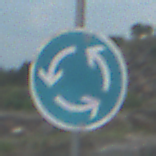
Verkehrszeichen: Kreisverkehr
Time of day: MorningAfternoon
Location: Outdoor (Nature)
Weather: PartlyCloudy
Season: NotSpecified
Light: Natural